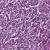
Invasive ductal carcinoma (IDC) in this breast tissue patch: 1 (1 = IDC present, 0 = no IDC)